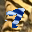
Label: 7